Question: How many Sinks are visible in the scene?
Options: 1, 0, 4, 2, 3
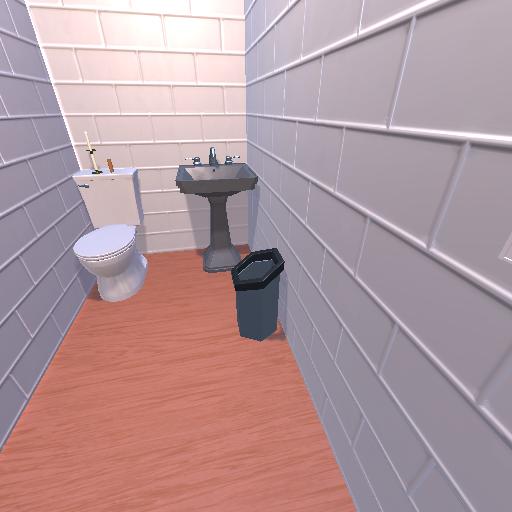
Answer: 1